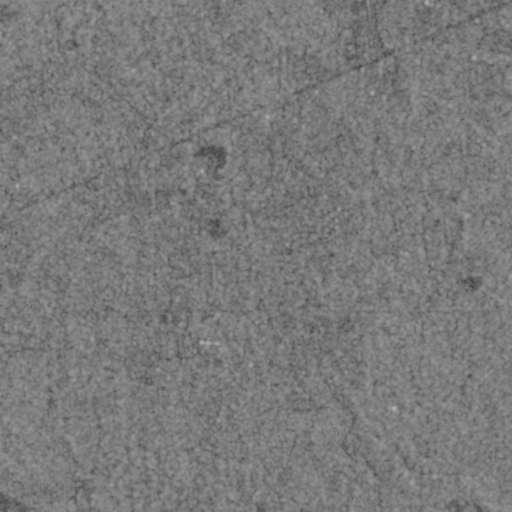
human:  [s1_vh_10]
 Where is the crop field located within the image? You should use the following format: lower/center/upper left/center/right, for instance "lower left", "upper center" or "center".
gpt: The crop field is located in the upper right of the image.
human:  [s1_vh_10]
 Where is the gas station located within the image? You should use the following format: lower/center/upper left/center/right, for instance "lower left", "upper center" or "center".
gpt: The gas station is located in the upper right of the image.
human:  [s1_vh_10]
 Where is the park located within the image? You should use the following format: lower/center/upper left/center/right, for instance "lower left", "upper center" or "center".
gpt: There is no park in the image.

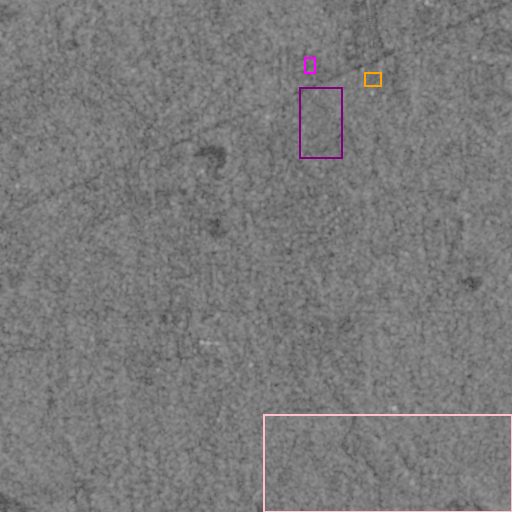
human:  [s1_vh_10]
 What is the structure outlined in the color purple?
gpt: The structure outlined in purple is a crop field.
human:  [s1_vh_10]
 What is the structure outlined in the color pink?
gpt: The structure outlined in pink is a park.
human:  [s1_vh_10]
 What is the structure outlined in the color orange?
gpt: The structure outlined in orange is a parking lot.
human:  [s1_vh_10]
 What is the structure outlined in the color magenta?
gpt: The structure outlined in magenta is a building.
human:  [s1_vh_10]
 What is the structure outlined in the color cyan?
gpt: There is no cyan outline.